Question: I want to put the text 'club members' inside the following shape.

What I have been trying to do is to just give 'left' and 'right' margin and somehow make the above shape.
But I have no clue how can I get the tomb shape with left and right lines.
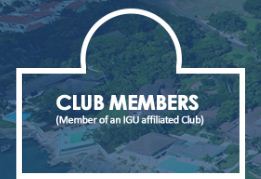
Answer: Here is some code to produce almost what you want. Feel free to build off of it.
## CSS
'''
.my-icon {
position: relative;
display: inline-block;
width: 10em;
height: 6em;
border: .5em solid blue;
top: 2em;
text-align: center;
padding-top: 1em;
font-family: sans-serif;
text-transform: uppercase;
z-index: 5;
background-color: #fff;
}
.my-icon::before {
position: absolute;
border: 2em solid #fff;
border-bottom: none;
border-top-right-radius: 2em;
border-top-left-radius: 2em;
left: 3em;
top: -2em;
content:'';
z-index: 3;
}
.my-icon::after {
position: absolute;
border: 2.5em solid blue;
border-bottom: none;
border-top-right-radius: 2.5em;
border-top-left-radius: 2.5em;
left: 2.5em;
top: -2.5em;
content:'';
z-index: 1;
}
'''
## HTML
'''
<span class='my-icon'>Club Members</span>
'''
The 'span' itself is the rectangle. The '::before' pseudo-element is the inner circle. The '::after' pseudo-element is the outer circle.
See <URL>